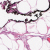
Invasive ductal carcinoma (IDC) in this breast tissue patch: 0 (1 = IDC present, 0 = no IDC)